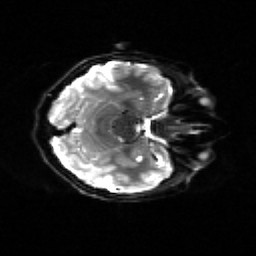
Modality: sbref
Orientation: axial
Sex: female
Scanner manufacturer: siemens
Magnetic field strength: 3 T
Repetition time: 5 s
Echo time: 0.071 s